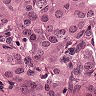
Metastatic tissue present: yes